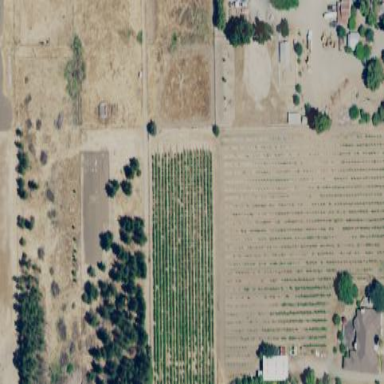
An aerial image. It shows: Vineyard with grape crops.